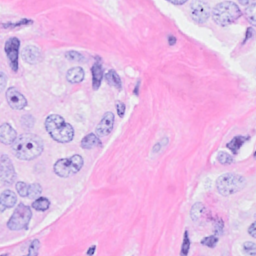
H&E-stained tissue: Breast